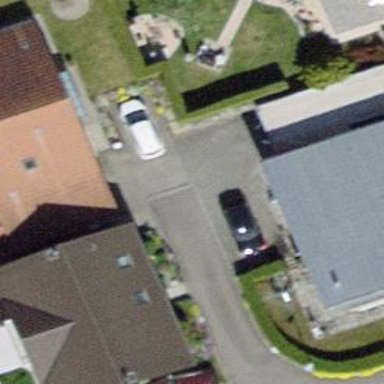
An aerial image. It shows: Gabled roofed house.